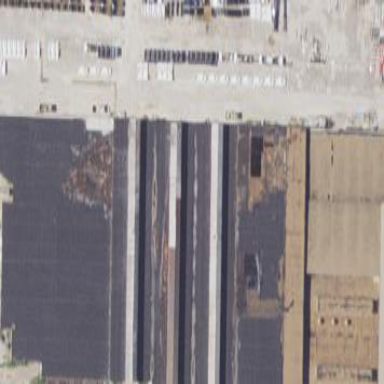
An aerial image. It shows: Industrial building.